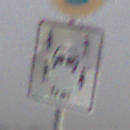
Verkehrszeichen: CarsharingfahrzeugeFrei
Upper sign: AbsolutesHalteverbot
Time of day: MorningAfternoon
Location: Outdoor (Nature)
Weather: PartlyCloudy
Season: NotSpecified
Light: Natural